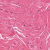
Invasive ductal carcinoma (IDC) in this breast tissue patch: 0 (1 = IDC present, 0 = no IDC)